Field crop: maize
Growth stage: 2
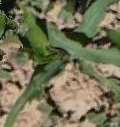
Species: maize